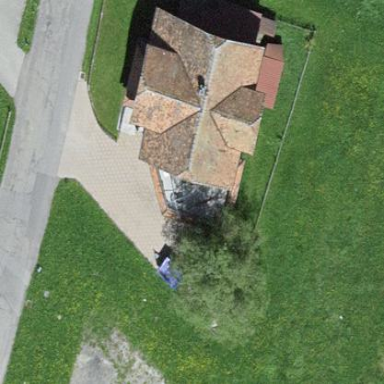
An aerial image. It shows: Detached building.